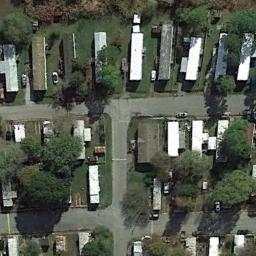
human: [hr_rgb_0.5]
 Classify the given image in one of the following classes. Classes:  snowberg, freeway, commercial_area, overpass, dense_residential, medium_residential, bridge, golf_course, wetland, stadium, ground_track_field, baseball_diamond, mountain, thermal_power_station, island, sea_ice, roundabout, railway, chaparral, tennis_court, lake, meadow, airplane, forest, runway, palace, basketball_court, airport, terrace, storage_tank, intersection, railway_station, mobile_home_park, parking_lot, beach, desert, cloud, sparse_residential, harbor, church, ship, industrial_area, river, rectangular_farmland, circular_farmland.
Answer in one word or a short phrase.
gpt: mobile_home_park